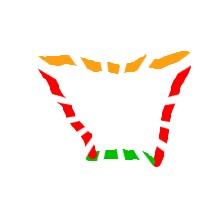
Shape: trapezoid